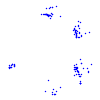
Particle: proton